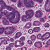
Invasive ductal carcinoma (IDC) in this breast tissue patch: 0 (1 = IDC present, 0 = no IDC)